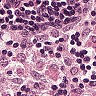
Metastatic tissue present: no